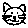
Label: cat